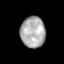
Tissue: prostate
Cell type: Fibroblasts
Senescence score: 0.7814
Nuclear area (px): 753
Mean DAPI intensity: 172.137